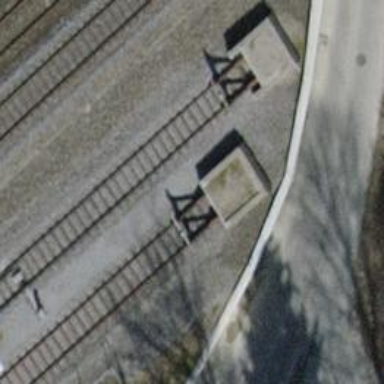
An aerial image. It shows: Railway buffer stop.